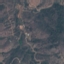
Land use / land cover class: HerbaceousVegetation